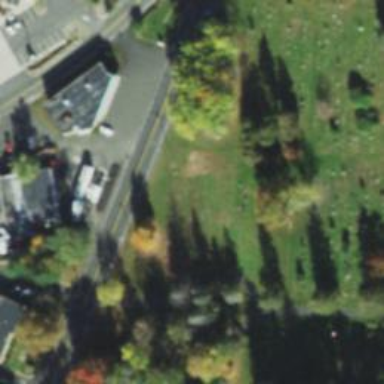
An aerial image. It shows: Cemetery.